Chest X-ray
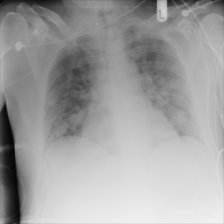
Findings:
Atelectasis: negative
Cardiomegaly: negative
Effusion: negative
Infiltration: negative
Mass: negative
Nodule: positive
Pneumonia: negative
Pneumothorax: negative
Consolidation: negative
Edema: negative
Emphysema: negative
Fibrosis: negative
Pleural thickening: negative
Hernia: negative